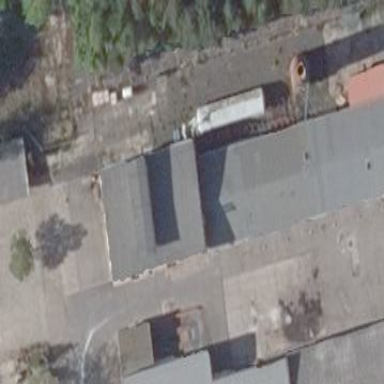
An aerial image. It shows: Commercial building.